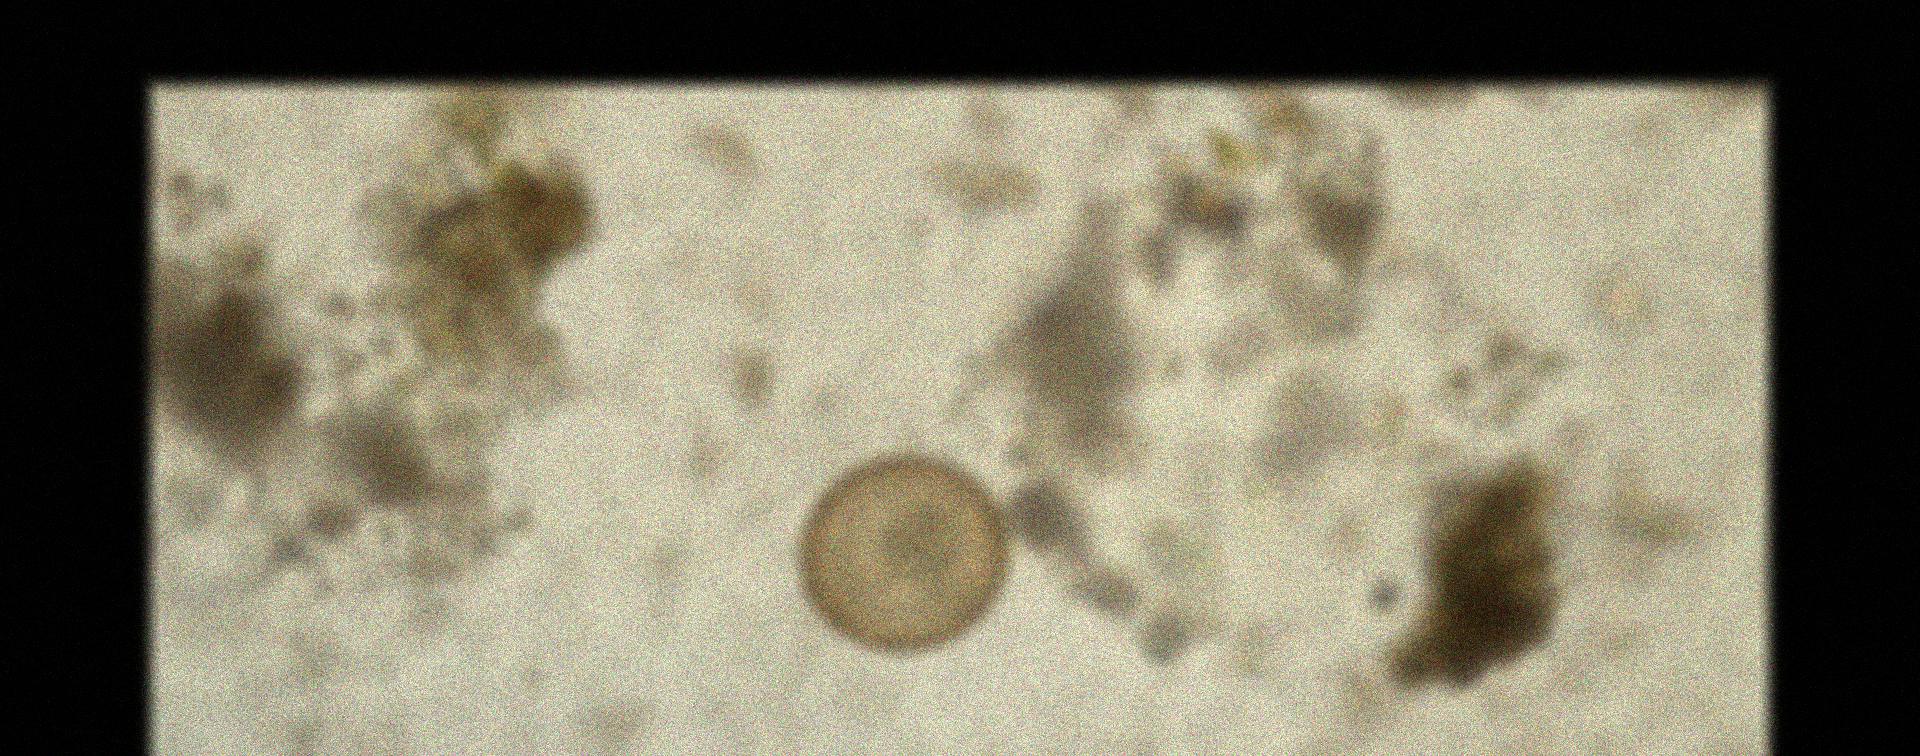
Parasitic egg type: Hymenolepis diminuta